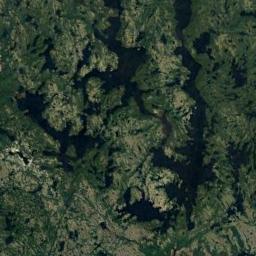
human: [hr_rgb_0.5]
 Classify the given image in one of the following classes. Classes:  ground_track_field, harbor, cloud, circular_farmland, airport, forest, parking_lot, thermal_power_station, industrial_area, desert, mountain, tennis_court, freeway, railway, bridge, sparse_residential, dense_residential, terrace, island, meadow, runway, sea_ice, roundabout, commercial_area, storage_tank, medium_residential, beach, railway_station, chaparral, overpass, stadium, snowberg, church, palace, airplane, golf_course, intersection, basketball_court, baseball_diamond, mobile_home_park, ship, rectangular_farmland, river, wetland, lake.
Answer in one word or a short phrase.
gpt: wetland